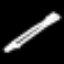
Label: pencil